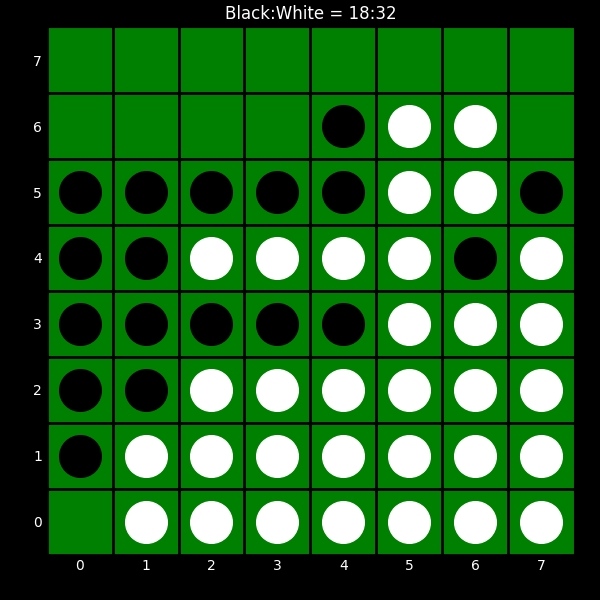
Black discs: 18
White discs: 32